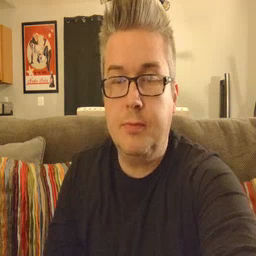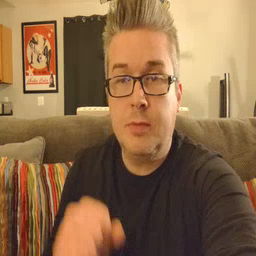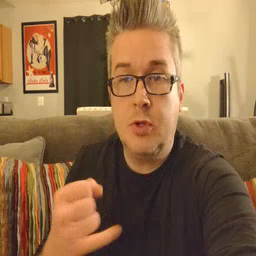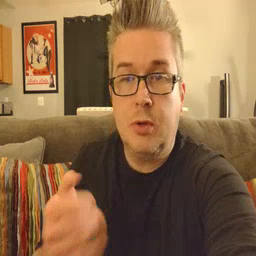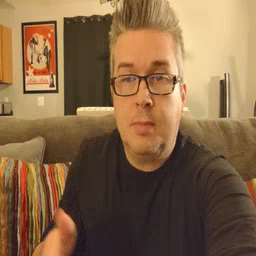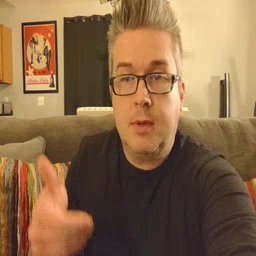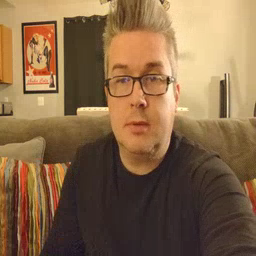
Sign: jeans